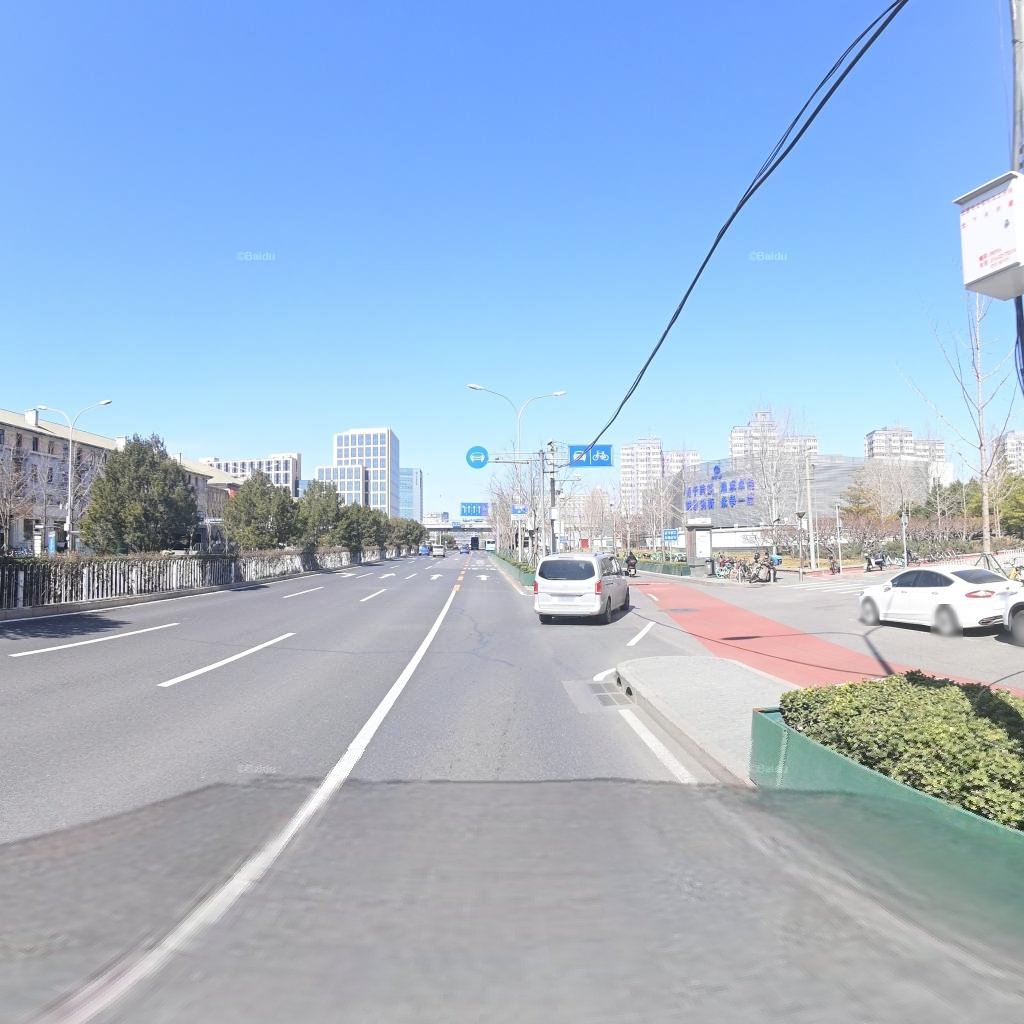
Region: Haidian
Road damage annotations: longitudinal patch, transverse patch